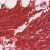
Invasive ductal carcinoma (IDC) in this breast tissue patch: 0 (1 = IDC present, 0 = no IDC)